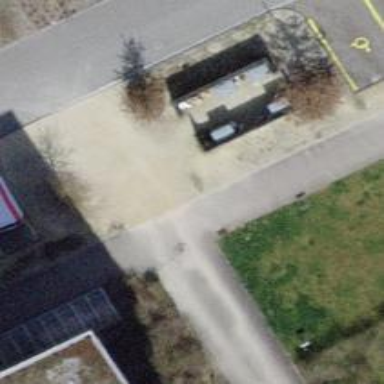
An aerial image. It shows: Paved path.